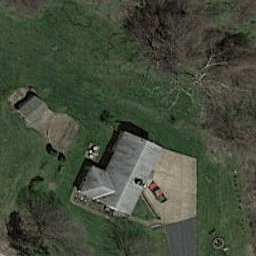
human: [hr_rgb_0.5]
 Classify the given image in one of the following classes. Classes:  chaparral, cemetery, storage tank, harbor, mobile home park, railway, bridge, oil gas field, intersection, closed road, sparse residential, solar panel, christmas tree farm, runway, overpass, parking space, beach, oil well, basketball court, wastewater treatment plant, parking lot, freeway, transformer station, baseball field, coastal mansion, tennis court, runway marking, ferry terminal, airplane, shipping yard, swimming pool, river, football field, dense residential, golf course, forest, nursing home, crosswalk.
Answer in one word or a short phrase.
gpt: sparse residential